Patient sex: M
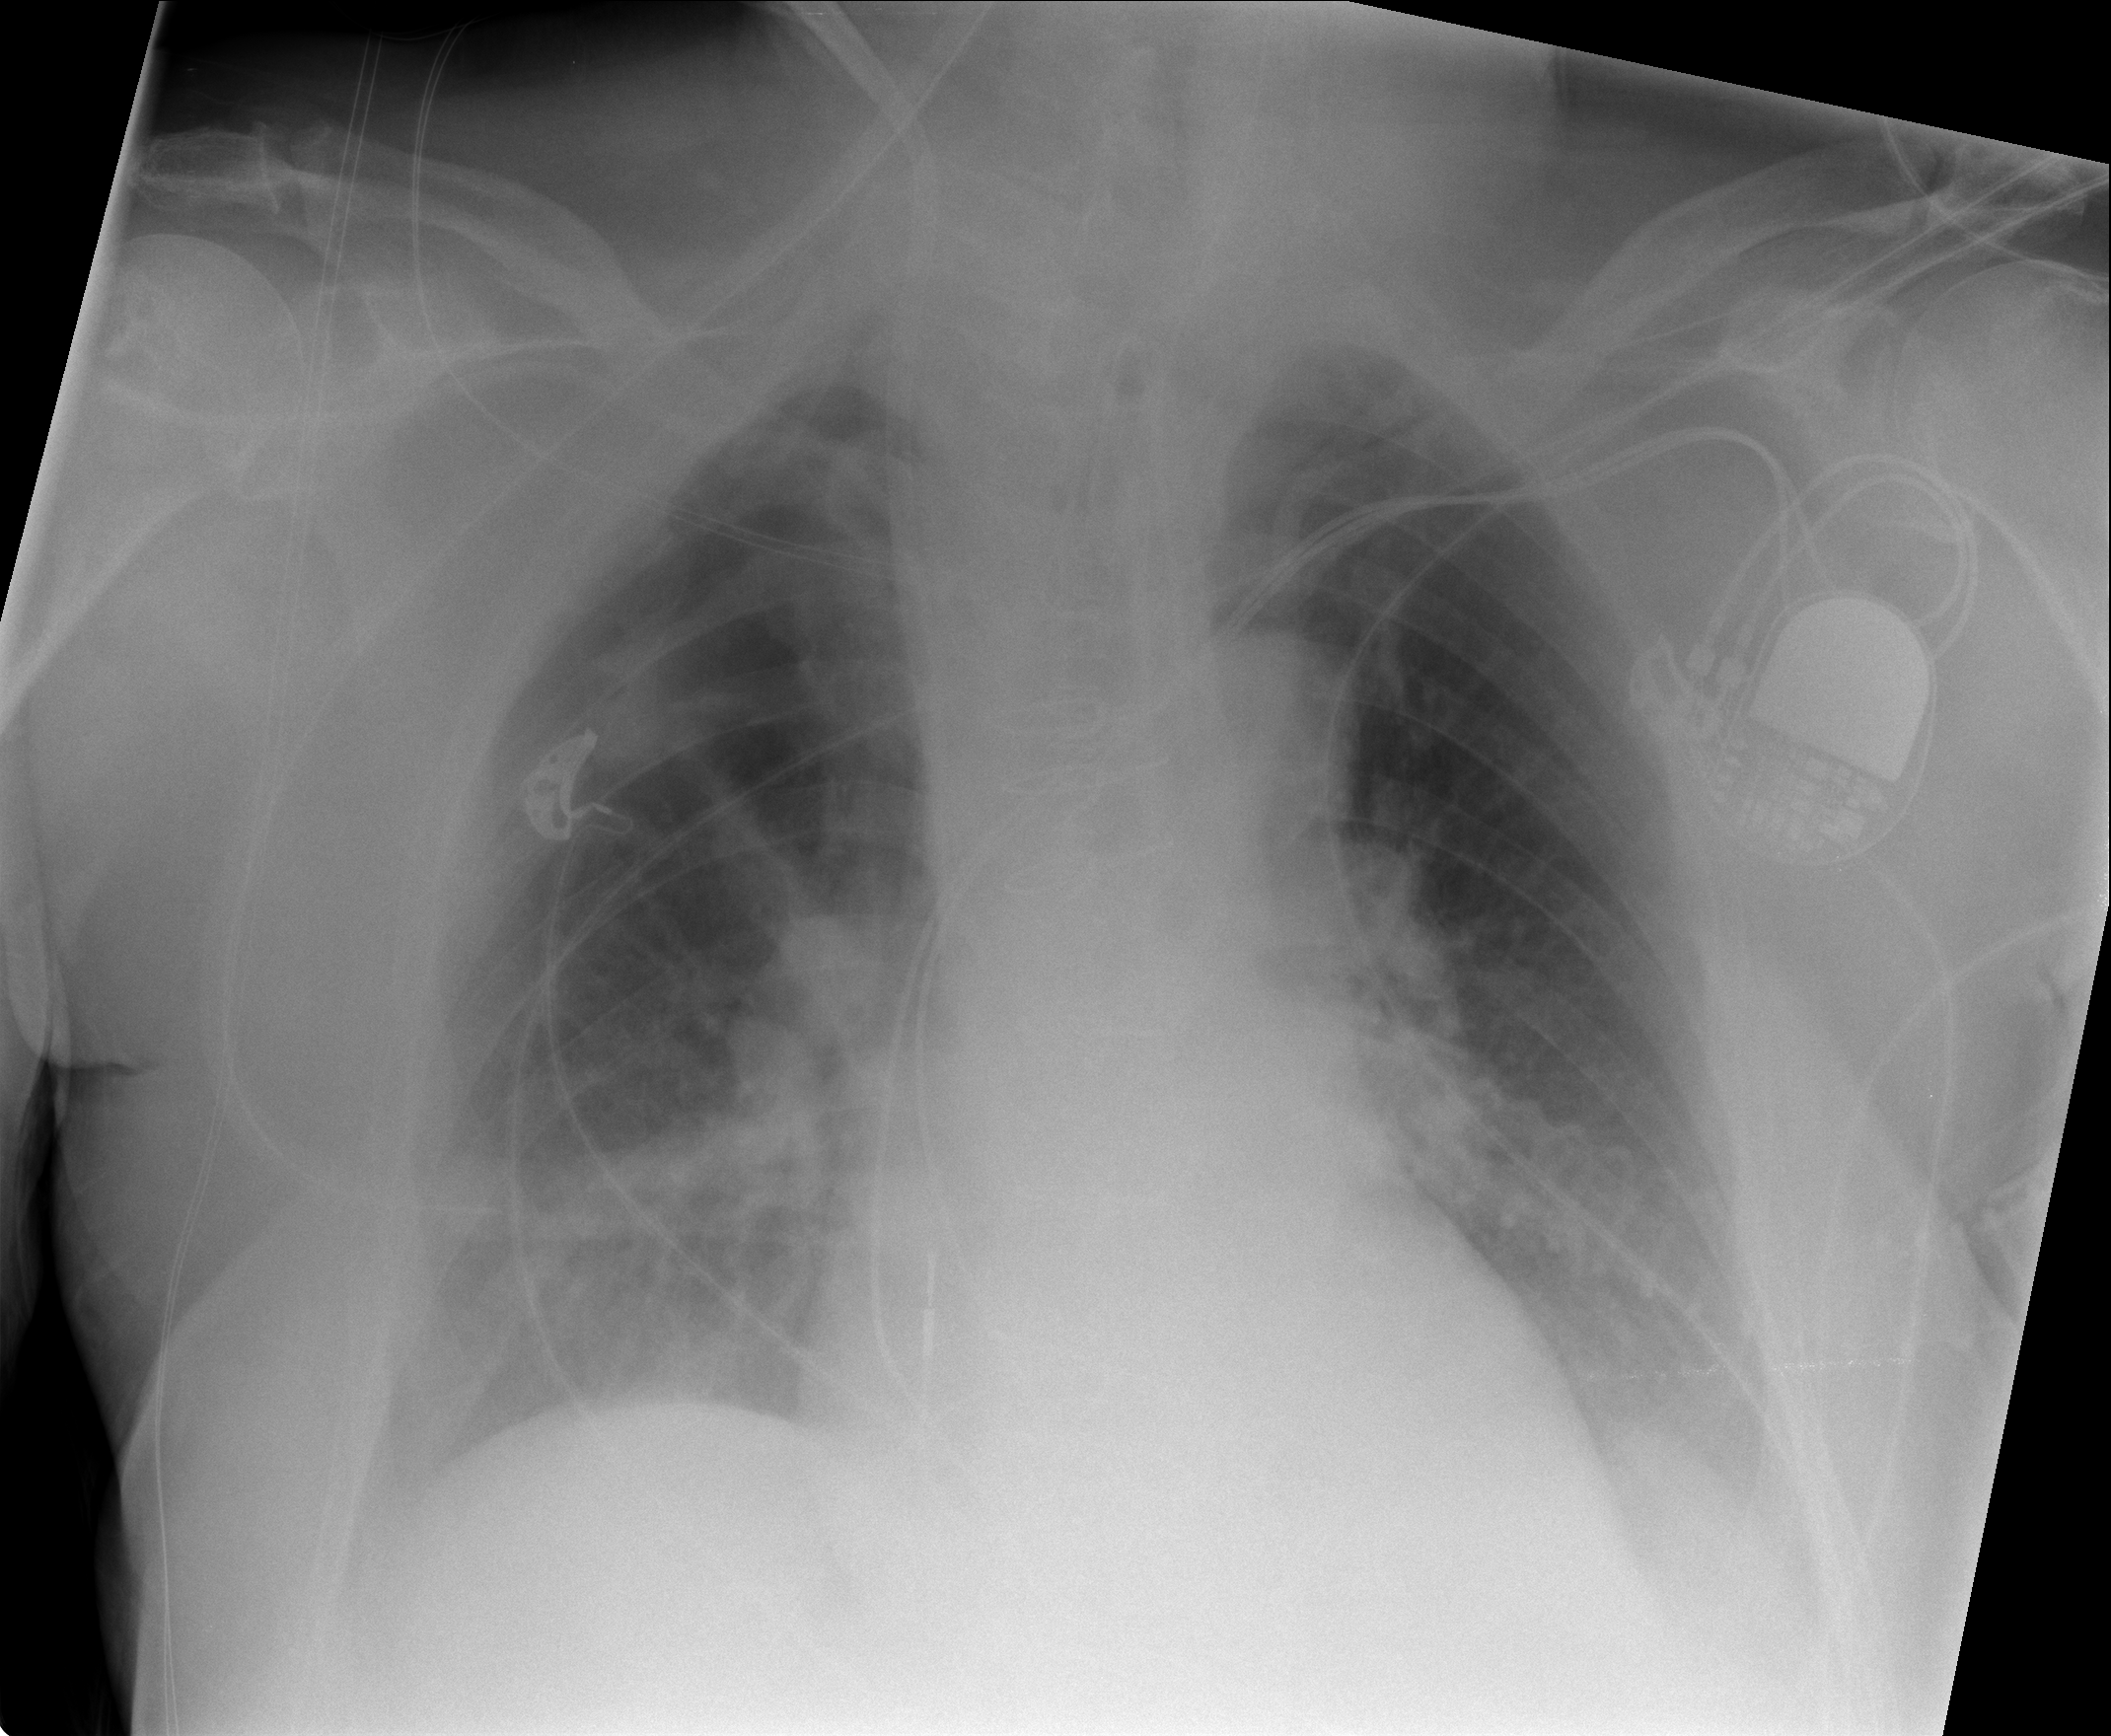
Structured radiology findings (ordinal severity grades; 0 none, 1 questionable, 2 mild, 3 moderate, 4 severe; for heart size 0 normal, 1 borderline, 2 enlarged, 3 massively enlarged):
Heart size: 0
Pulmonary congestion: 2
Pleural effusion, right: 1
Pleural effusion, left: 1
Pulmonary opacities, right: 0
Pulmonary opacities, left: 0
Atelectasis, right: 1
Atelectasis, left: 1